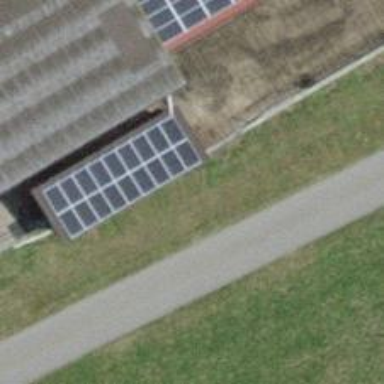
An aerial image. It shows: Solar power generator with photovoltaic panels.